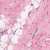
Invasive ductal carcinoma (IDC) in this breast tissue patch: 0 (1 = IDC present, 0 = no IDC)